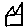
Label: house